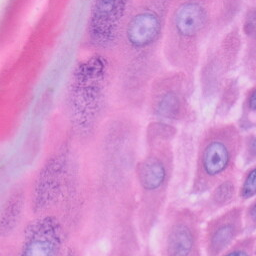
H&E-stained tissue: Skin